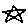
Label: star